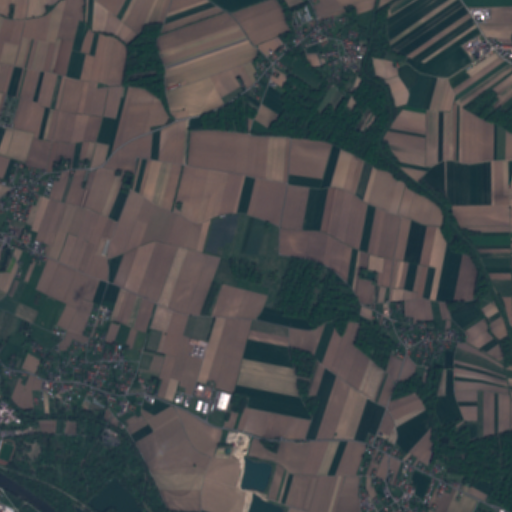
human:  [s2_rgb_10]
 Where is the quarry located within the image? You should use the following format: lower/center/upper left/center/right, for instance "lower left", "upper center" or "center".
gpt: The quarry is located in the lower center of the image.
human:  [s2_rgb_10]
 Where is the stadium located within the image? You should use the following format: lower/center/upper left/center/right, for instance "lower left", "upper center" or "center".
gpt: The stadium is located in the lower left of the image.
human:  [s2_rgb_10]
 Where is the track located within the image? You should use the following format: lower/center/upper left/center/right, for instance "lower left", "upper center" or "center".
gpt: The track is located in the lower left of the image.
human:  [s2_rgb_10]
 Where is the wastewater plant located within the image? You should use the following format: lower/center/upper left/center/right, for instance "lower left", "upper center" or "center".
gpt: The wastewater plant is located in the lower left of the image.
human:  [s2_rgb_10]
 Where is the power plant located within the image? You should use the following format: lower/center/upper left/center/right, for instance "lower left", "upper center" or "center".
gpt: There is no power plant in the image.